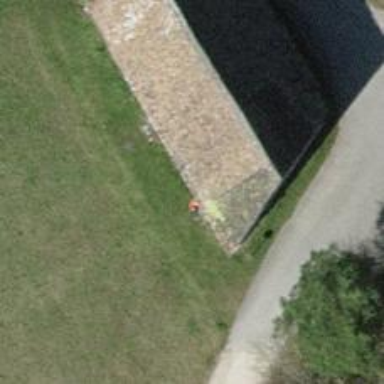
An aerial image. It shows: Bench.